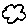
Label: cloud